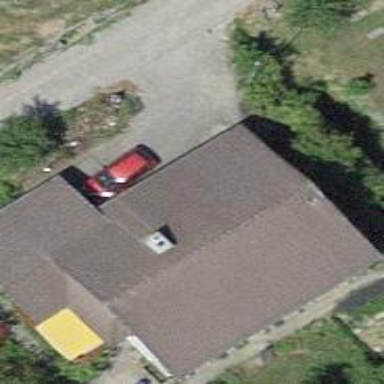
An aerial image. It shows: Building with tiled roof.